Interaction volume radius: 10 \u00c5
Interaction volume height: 15 \u00c5
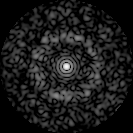
Disorder parameter: 0.8461